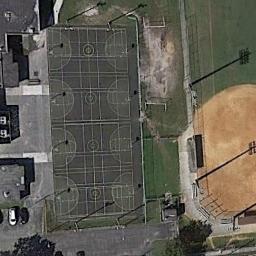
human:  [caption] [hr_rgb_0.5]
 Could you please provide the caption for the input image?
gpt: Four basketball courts are in the middle of the open place .

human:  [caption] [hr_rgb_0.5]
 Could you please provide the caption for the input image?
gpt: Several basketball courts  are neatly arrayed on the filed, Which between the buildings and lawn .

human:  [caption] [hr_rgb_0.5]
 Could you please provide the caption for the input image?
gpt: Four basketball courts next to a baseball diamond and a building beside .

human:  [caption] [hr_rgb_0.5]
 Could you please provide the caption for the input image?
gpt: There are four basketball courts side by side .

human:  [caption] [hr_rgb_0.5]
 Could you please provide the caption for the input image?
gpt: Four basketball courts are beside the grass .